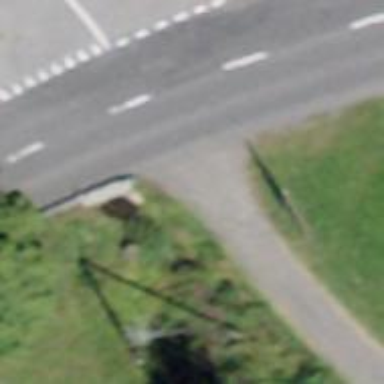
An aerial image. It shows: Bus stop with platform for public transport.